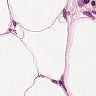
Metastatic tissue present: no